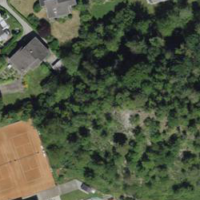
EUNIS habitat code: 53
Species observed at this site:
Trifolium repens